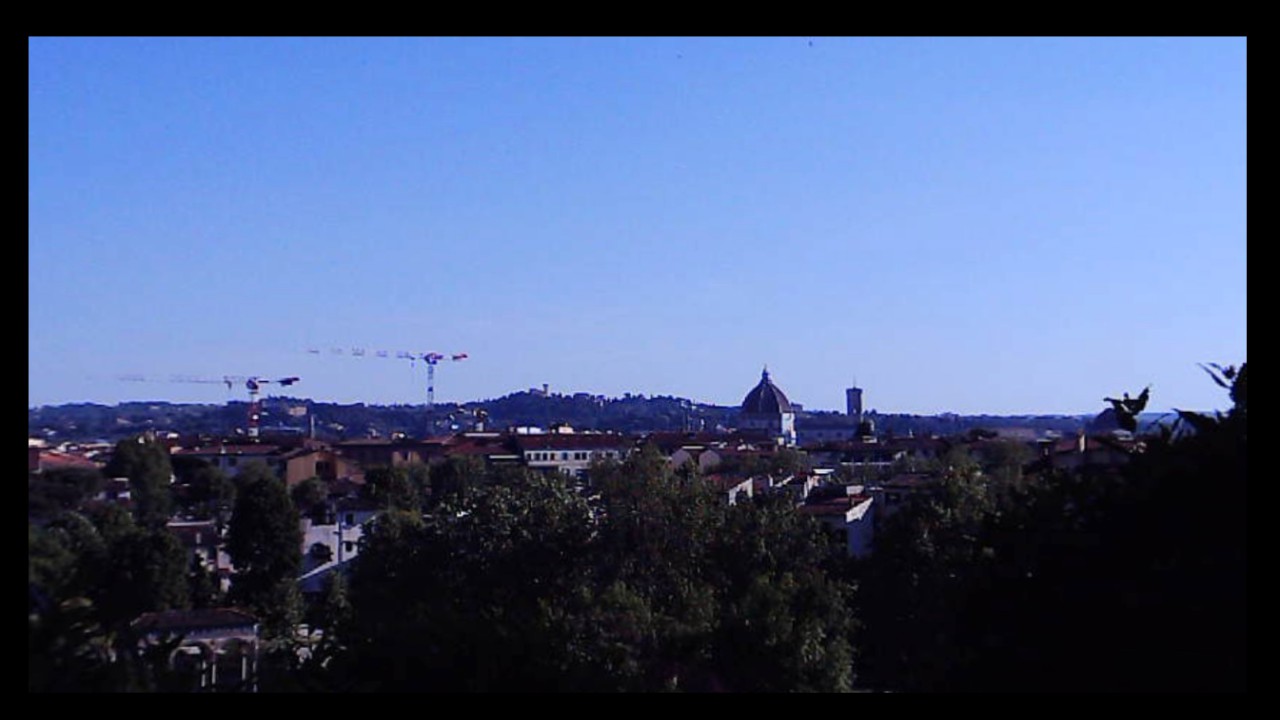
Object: Betafpv air75